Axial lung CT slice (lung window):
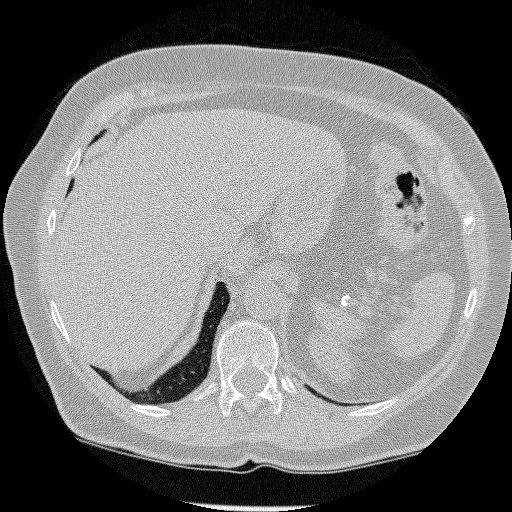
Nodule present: no